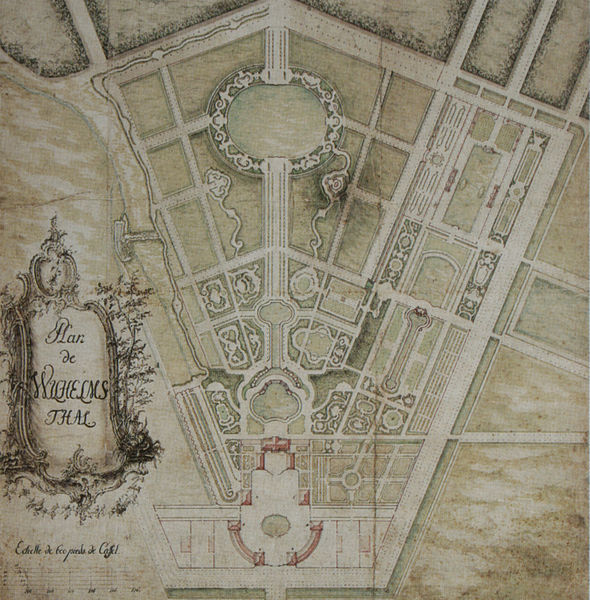
Titel: Generalplan Wilhelmsthal
Künstler: Johann Georg Fünck
Standort: Kassel
Institution: Graphische Sammlung
Schlagwörter: grün, teich, ausschnitt, blumen, braun, frankreich, skizze, zeichnung, anlage, dach, gebäude, haus, park, parkanlage, rasen, rot, schloss, wiese, beige, fächer, muster, architektur, barock, rahmen, stein, strauch, kirche, wege, wiesen, pflanzen, kreis, oval, garten, schrift, dächer, grafik, graphik, platz, französisch, kaiser, könig, tafel, kartusche, symmetrie, inschrift, ornamente, schriftzeichen, straßen, symmetrisch, stich, beschriftung, koloriert, entwurf, fürst, wappen, diagonal, geometrisch, karte, zentral, beete, parterre, plan, achse, achsen, kupferstich, thal, labyrinth, legende, grundriss, architekturzeichnung, maßstab, versailles, bauplan, rondell, barockgarten, schlossanlage, lageplan, gartenanlage, rocaille, imposant, gartenarchitektur, kassel, grünflächen, gartenplan, sternförmig, rabatten, schlossgarten, alter plan, kreuzungen, vignette, anlege, formaler garten, französischer park, schloßpark, planskizze, französischer garten, kaise, bosquetten, calden, cassel, historischer plan, plan de wilhelmsthal, wilhelmstal, wilhelmsthal, garten barock, thai, zentralachse, handskizze